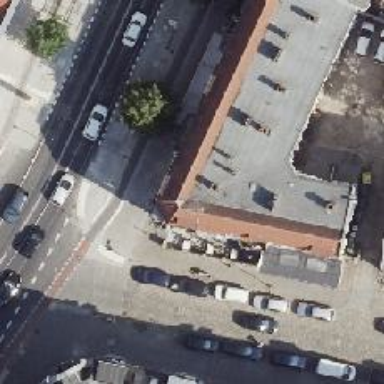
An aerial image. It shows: Restaurant.